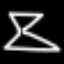
Label: hourglass